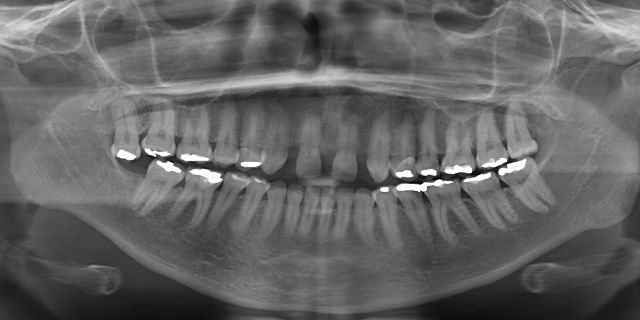
adult